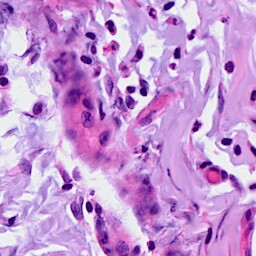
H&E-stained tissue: Breast